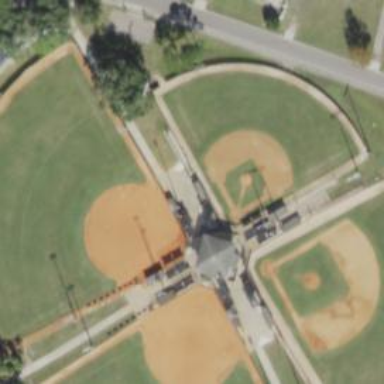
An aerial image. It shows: Baseball pitch for leisure land activities.